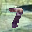
Label: 7